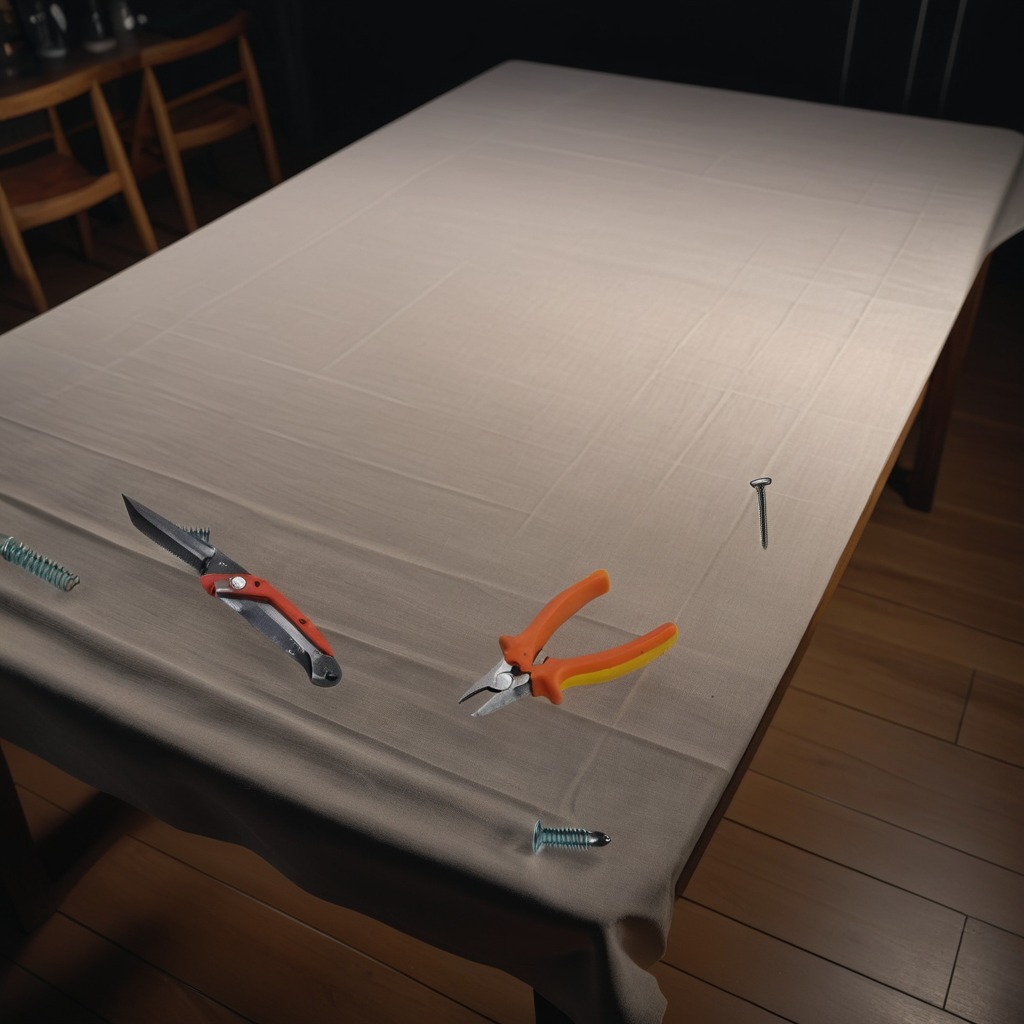
A utility knife, a metal machine screw, an iron nail, a pair of pliers, and a coiled metal spring are lying on a wooden table.